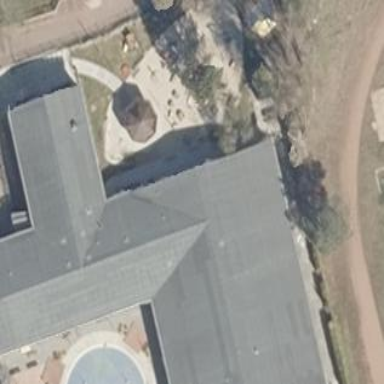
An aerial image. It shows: Kindergarten building.